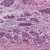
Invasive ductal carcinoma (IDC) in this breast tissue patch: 1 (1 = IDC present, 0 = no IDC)